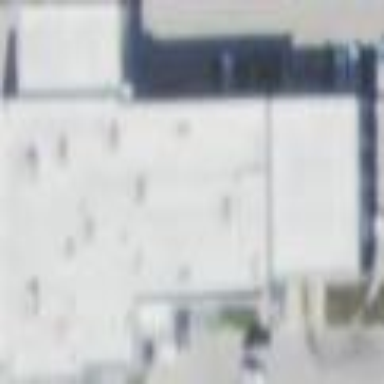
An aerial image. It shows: Car shop building.